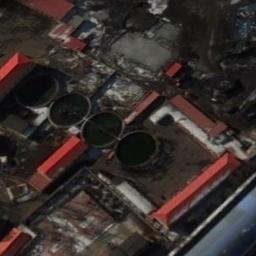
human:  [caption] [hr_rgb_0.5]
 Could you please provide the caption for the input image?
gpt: In an industrial area there are factories and roads, There are many open-air items, There are circular green belts .

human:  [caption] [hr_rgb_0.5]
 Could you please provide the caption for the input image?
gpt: The houses in the industrial area are mainly above .

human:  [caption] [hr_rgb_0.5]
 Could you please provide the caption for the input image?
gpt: Many houses of different shapes are in the industrial area .

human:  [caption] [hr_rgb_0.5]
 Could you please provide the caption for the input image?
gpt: The industrial area has some industrial equipment and red workshops .

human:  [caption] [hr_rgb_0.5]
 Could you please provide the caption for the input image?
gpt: There are some red buildings on the industrial area .